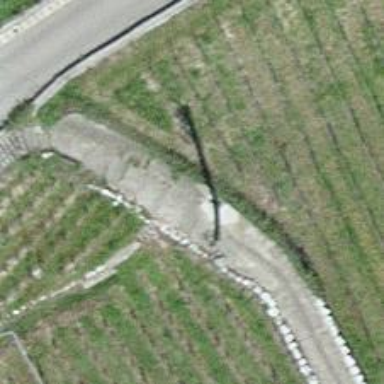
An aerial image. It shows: Pathway of pebblestone steps.